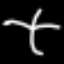
Label: palm tree